Question: In WSO2 ESB I have several log files in the repository/log directory. What are the differences and which one should I use for the daily control if everything is alright?
Here the list of log files:

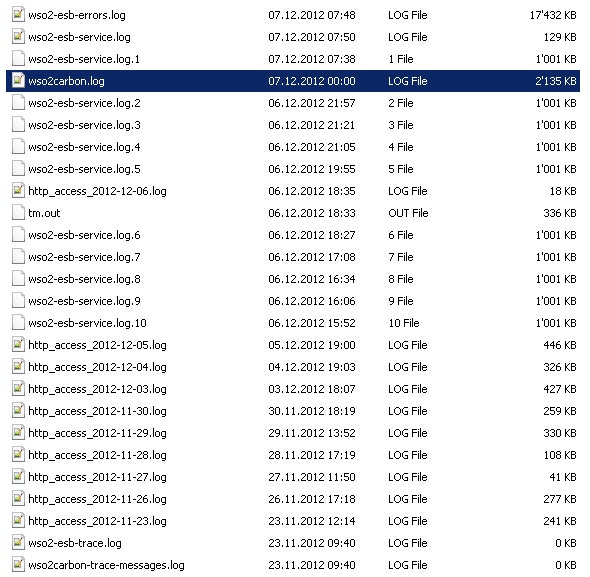
Answer: Well I experienced now the following:
- - - - - -
Well just add your monitoring on the file and you have everything essential.